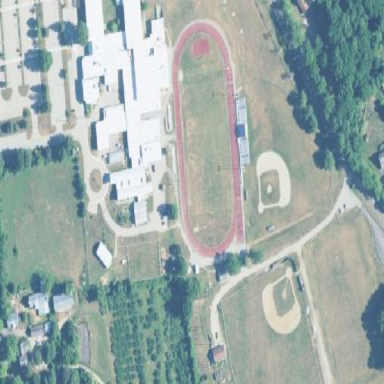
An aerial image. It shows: School.